Current action and preconditions to check: path_clear

Your task: For each precondition in the list above, predict whether it will hold at this action.

Consider the current scene as observed from the mobile robot's camera, and analyze the predicted future states of all dynamic agents (e.g., people, animals, vehicles, or any moving entities) within the NEXT SECOND.

IMPORTANT: Only answer "very likely" if you are absolutely certain—based on strong, clear evidence—that a dynamic agent will violate the precondition in the predicted future state. Do NOT answer "very likely" for unlikely, ambiguous, or low-probability risks.

Ask yourself for each precondition: Is there a high probability, with clear and convincing evidence, that the predicted future states of any dynamic agent will interfere with the predicted future state of the currently executing action within the NEXT SECOND, causing that precondition to fail?

Assess the risk level based on these predictions. Use "likely" or "very likely" if motions create a clear risk of interference.

Use "neutral" or "improbable" if agents are nearby but their predicted paths are clearly diverging or non-conflicting.

Failure Risk Categories: "very improbable", "improbable", "neutral", "likely", "very likely"

Answer Format: Output ONLY the probability_of_failure value from these categories: "very improbable", "improbable", "neutral", "likely", "very likely"

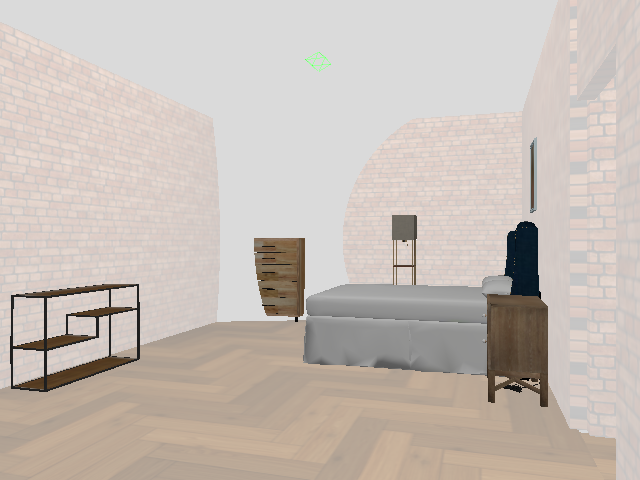

Answer: very improbable